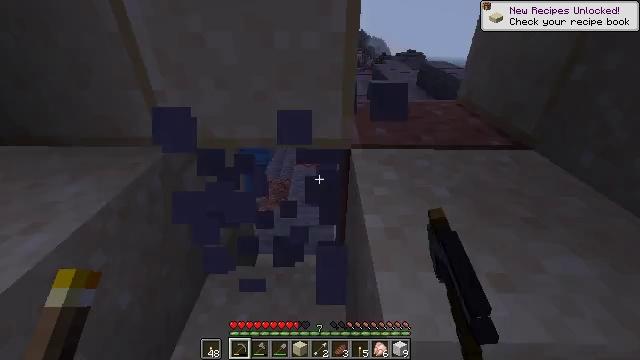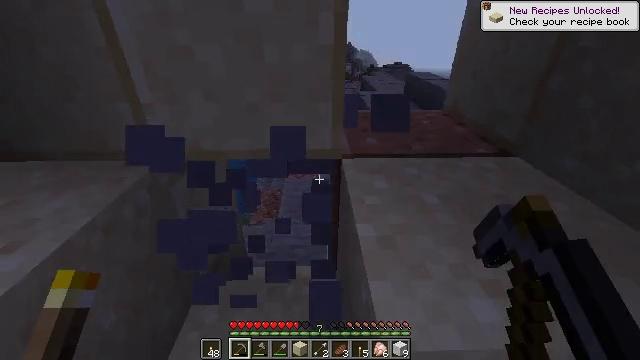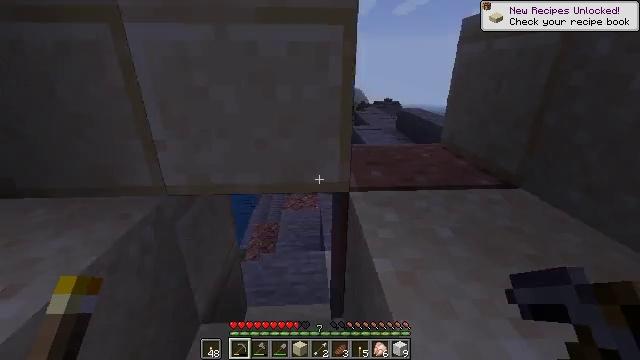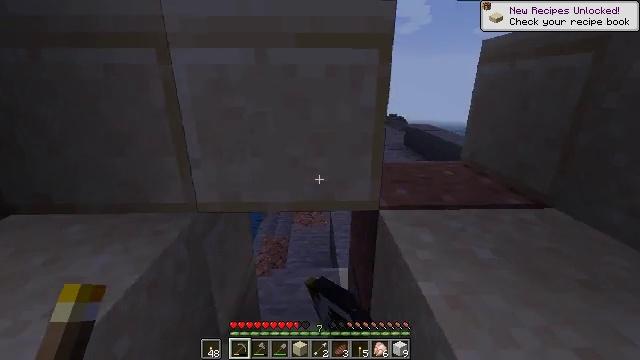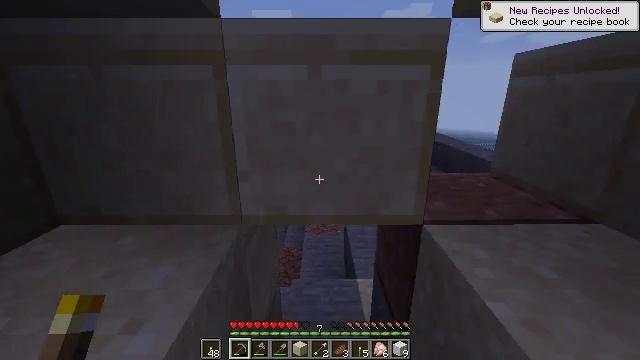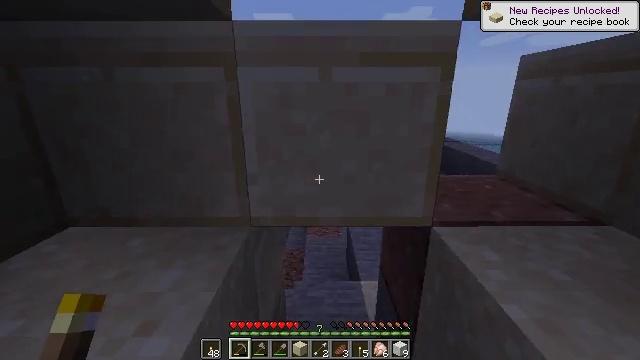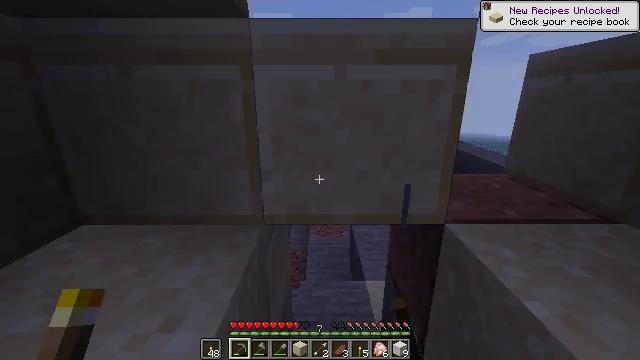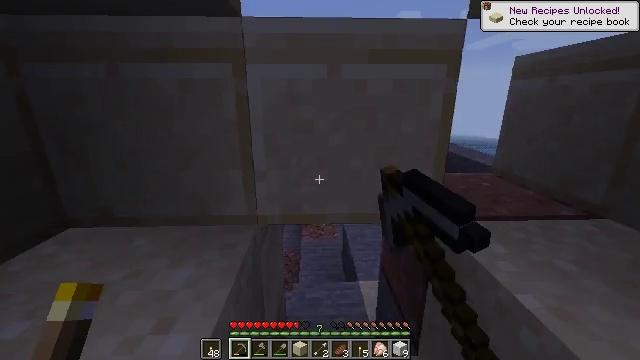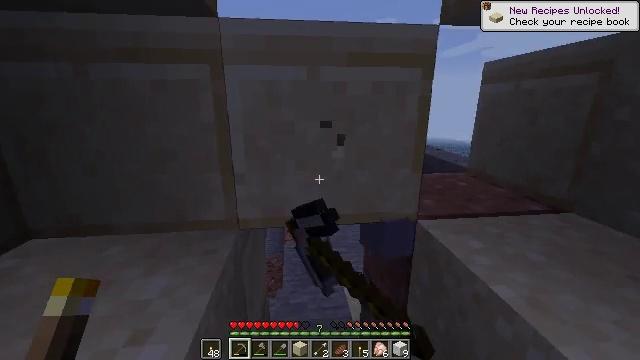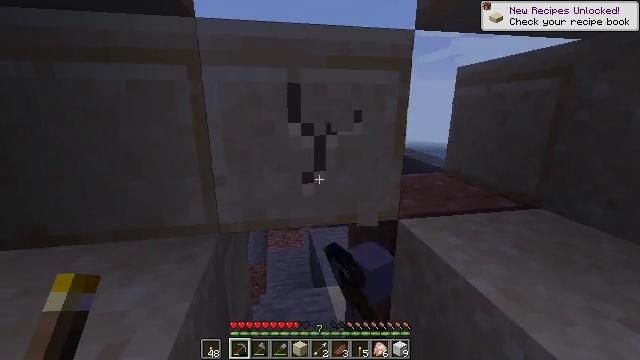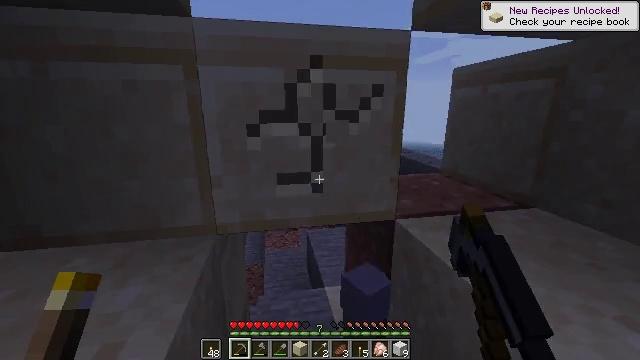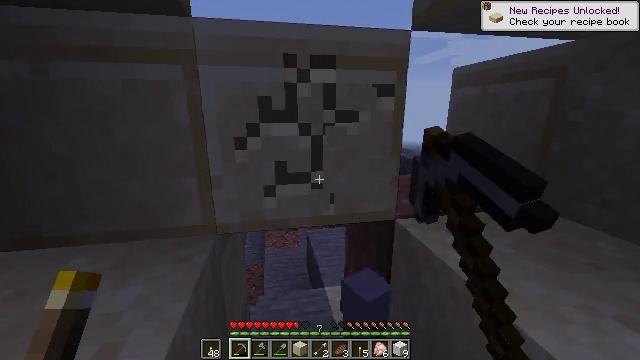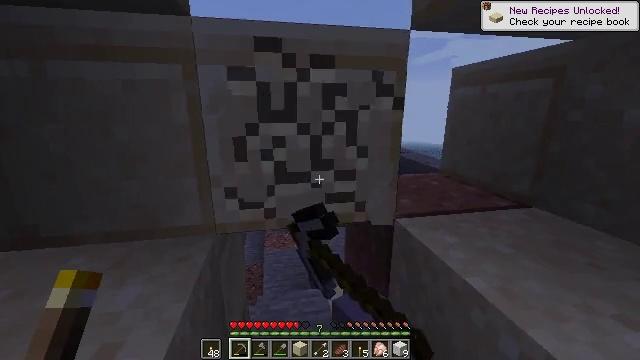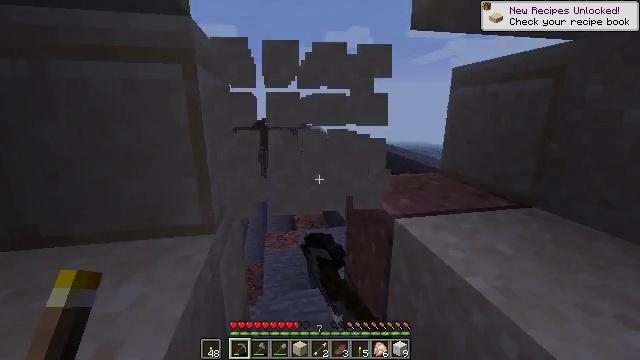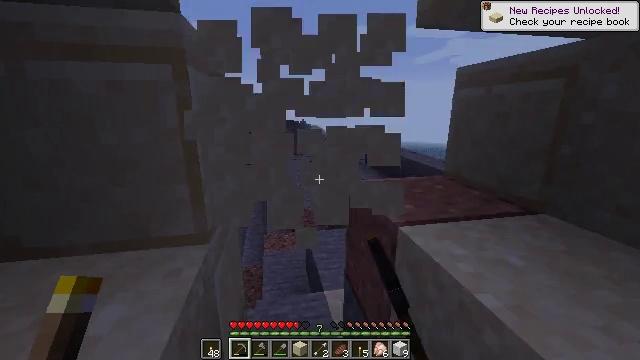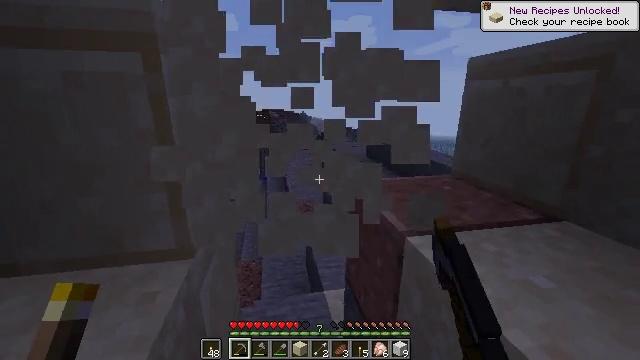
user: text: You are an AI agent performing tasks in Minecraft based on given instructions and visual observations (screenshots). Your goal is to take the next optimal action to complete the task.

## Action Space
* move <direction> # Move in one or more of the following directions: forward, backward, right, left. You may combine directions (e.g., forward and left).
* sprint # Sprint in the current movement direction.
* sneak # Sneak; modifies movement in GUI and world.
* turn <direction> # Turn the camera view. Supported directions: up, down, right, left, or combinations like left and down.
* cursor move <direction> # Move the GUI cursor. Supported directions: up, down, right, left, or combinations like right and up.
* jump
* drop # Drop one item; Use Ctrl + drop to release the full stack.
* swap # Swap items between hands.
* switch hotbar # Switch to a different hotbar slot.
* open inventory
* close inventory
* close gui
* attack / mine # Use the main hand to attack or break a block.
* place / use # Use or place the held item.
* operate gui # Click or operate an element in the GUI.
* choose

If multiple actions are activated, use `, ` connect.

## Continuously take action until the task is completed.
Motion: motion action
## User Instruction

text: Collect cut sandstone by mining it.
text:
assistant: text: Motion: turn right and up, attack / mine
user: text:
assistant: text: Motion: move left, turn right and up, attack / mine
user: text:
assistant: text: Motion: move left, turn left and up, attack / mine
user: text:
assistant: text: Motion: move left, turn left and up, attack / mine
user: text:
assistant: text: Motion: attack / mine
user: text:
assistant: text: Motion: attack / mine
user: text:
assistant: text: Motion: turn right, attack / mine
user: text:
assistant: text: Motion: turn right, attack / mine
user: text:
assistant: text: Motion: turn right, attack / mine
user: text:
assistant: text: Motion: attack / mine
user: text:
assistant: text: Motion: attack / mine
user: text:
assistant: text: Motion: attack / mine
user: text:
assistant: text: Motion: attack / mine
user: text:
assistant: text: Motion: move forward, attack / mine
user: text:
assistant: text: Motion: move forward, turn down, attack / mine
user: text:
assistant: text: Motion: move forward, turn down, attack / mine
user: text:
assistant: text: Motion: move forward, turn left and down, attack / mine
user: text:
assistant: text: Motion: move forward, turn left and down, attack / mine
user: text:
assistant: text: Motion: turn left, attack / mine
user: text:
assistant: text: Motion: move forward, attack / mine
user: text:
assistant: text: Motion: move forward, attack / mine
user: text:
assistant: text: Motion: move forward, attack / mine
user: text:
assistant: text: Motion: move forward
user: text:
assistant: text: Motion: move forward
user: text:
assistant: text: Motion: move forward
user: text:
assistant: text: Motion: move forward
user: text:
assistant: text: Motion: move forward, turn right
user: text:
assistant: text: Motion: move forward, turn right and up
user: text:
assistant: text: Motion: move forward, sprint, turn right and up
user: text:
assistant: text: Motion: move forward, sprint, turn right and up